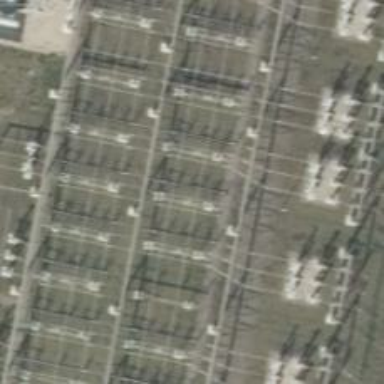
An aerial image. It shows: Power line with 3 cables. It uses busbar.